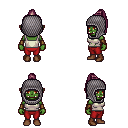
a pixel art fantasy rpg character, female body template, orc, green skin, white pirate shirt, red pants, white blonde long topknot hairstyle, chain hood, leather bracers, brown shoes, four views (front, back, left, right), 2x2 character sprite sheet, small pixel art, hard edges, no anti-aliasing